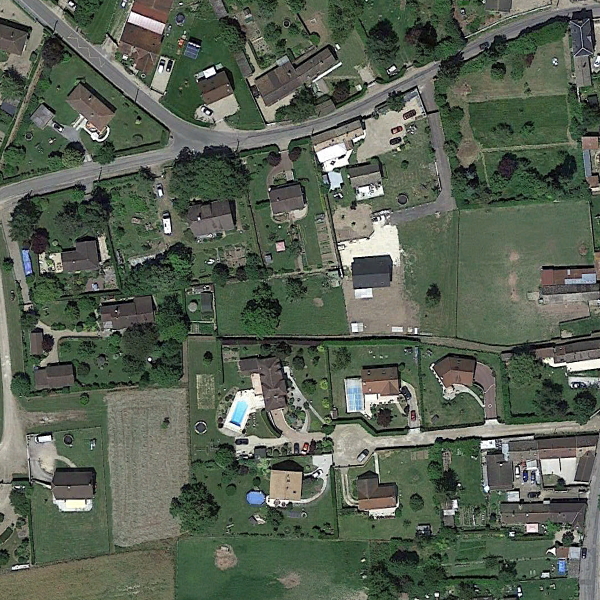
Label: MediumResidential